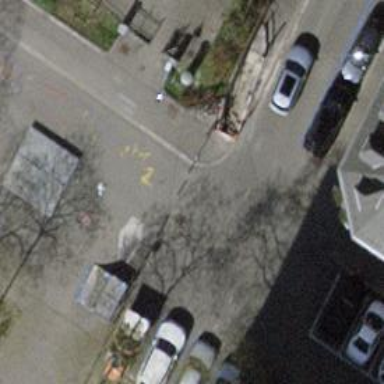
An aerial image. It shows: Bollard.